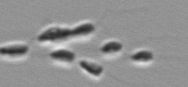
Label: Dinobryon